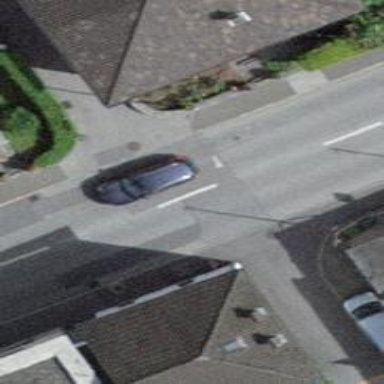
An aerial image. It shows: Residential road.